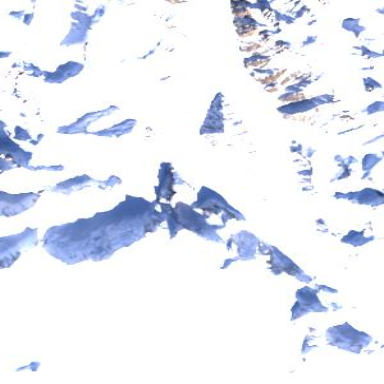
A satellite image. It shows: Stunning view of glacier.